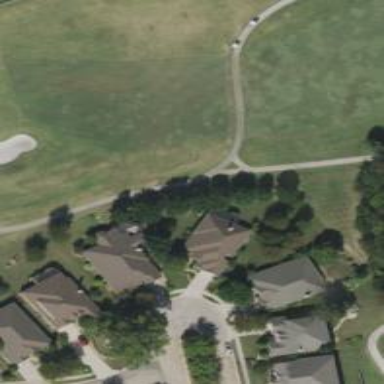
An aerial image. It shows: Path for golf carts.